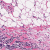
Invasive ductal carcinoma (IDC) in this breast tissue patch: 0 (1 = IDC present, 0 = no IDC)